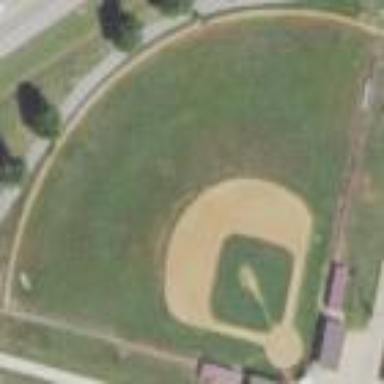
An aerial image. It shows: Baseball pitch for leisure land activities.